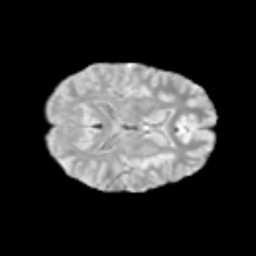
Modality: T2w
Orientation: axial
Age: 11
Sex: male
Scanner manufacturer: siemens
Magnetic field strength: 3 T
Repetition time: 3.8 s
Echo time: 0.07 s